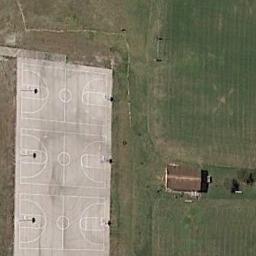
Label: basketball_court